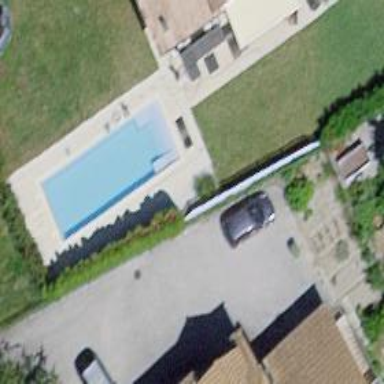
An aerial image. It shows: Swimming pool located in leisure land.